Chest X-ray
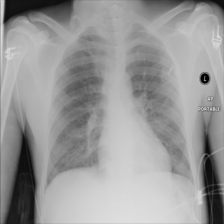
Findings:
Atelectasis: negative
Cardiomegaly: negative
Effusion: negative
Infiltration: negative
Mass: negative
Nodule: negative
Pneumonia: negative
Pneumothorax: negative
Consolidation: negative
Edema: negative
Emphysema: negative
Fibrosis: negative
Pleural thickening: negative
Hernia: negative